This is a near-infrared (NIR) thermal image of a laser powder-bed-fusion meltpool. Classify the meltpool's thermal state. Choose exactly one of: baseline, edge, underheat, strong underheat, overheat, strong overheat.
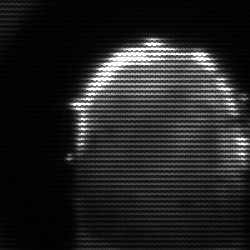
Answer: baseline